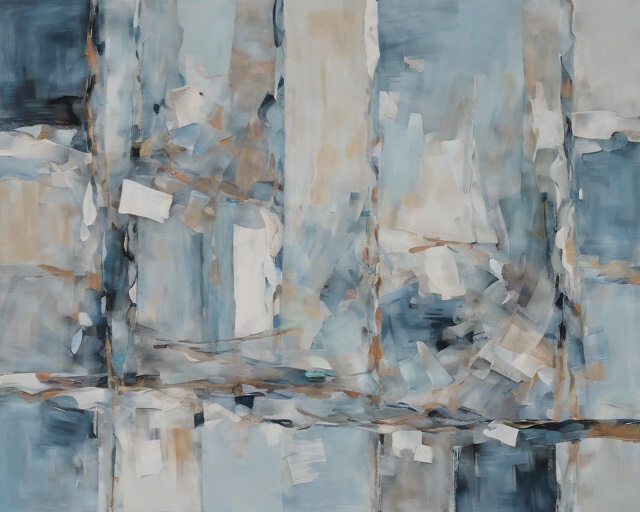
Category: Sympathy